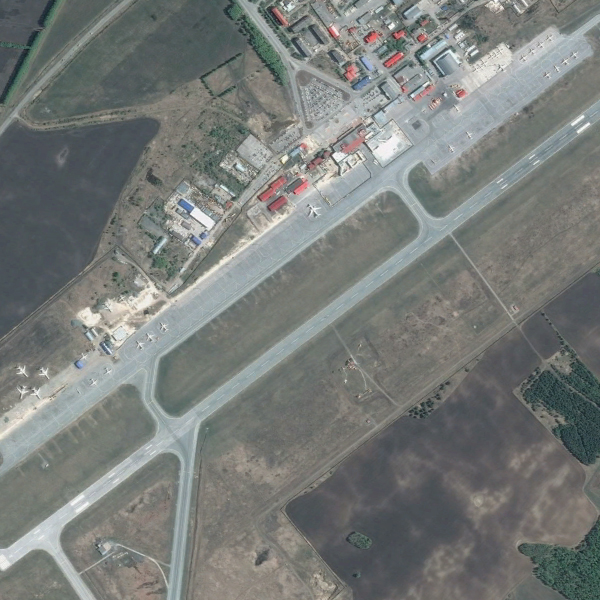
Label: Airport